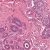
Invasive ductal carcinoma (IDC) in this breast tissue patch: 0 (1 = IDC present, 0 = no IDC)